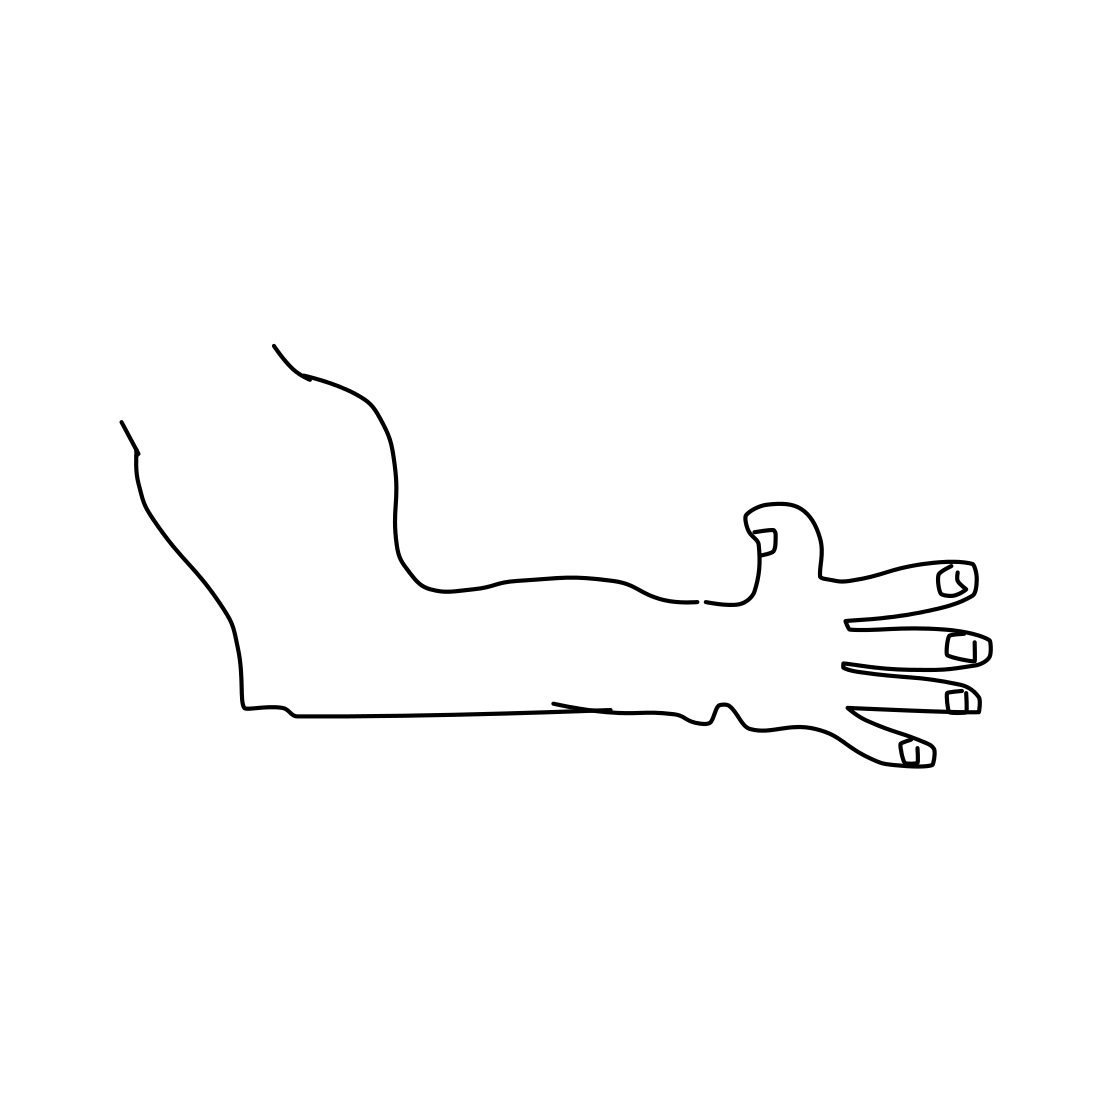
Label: arm